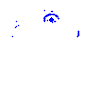
Particle: kaon